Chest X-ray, AP view. Patient: 72 years old, sex F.
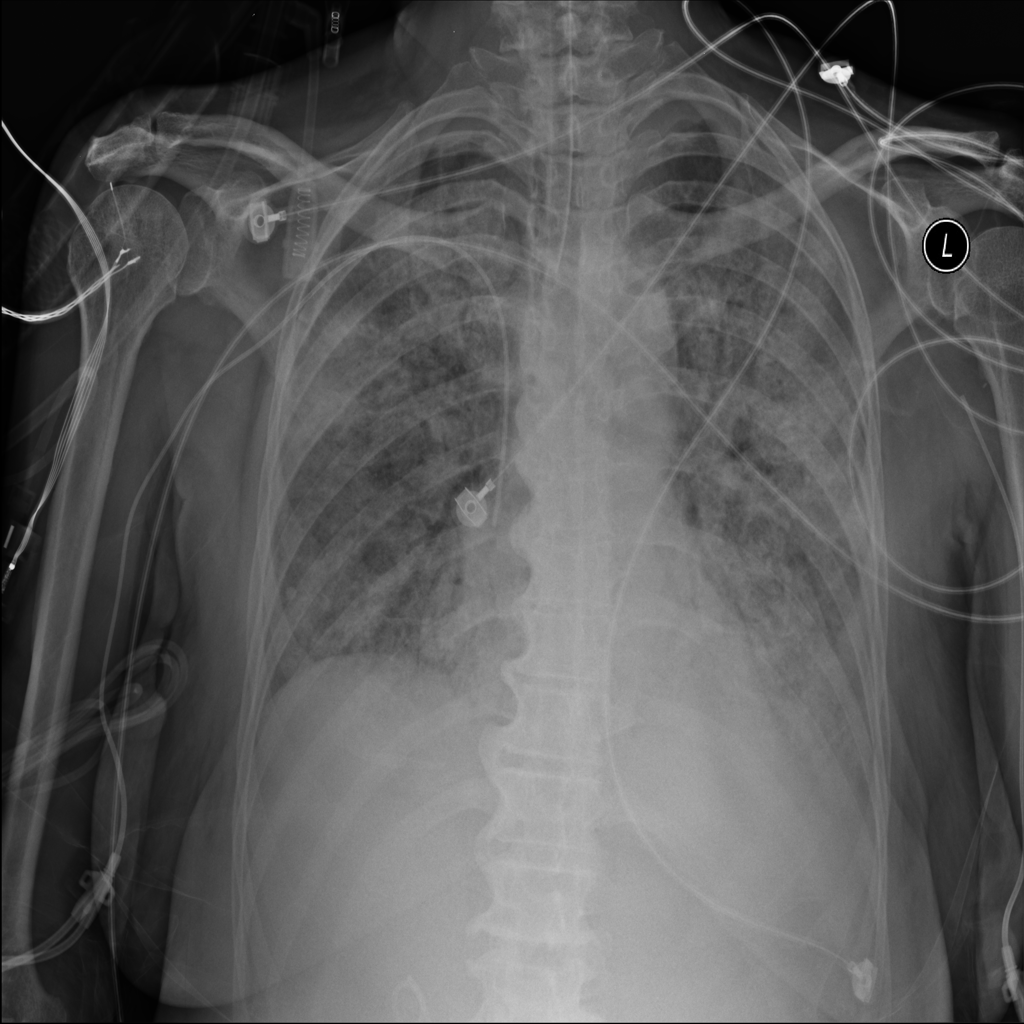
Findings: Consolidation, Effusion